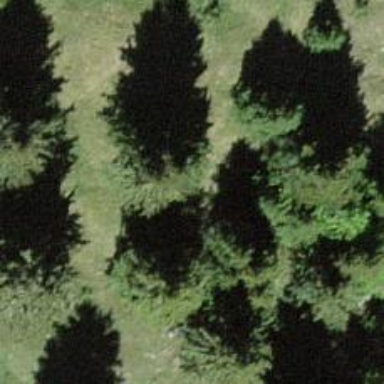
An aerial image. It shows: Needle-leaved tree in natural setting.